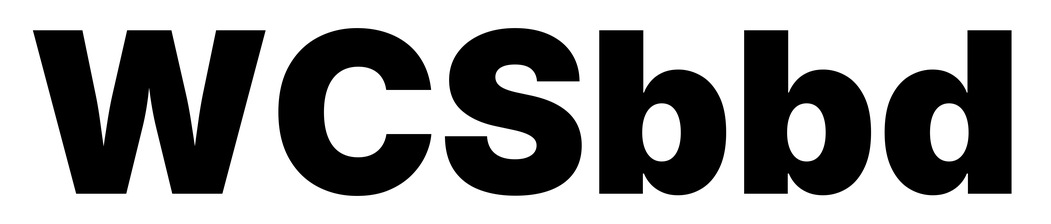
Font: Inter_Black